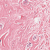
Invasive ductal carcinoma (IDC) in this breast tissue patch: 0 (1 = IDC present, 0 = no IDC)